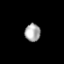
Tissue: prostate
Cell type: T cells
Senescence score: 0.3289
Nuclear area (px): 267
Mean DAPI intensity: 170.502